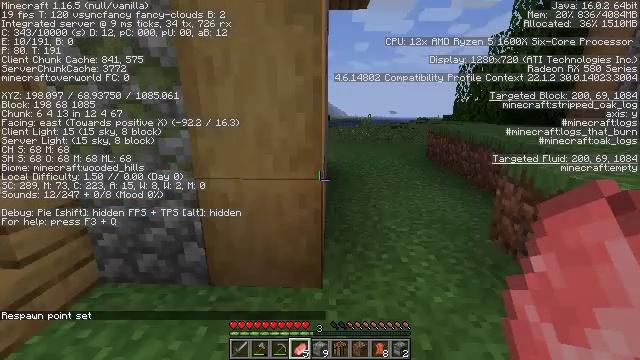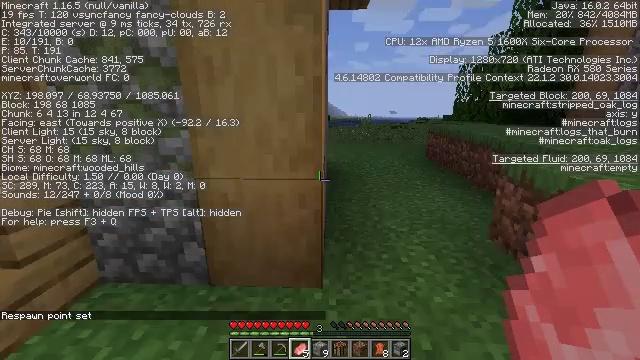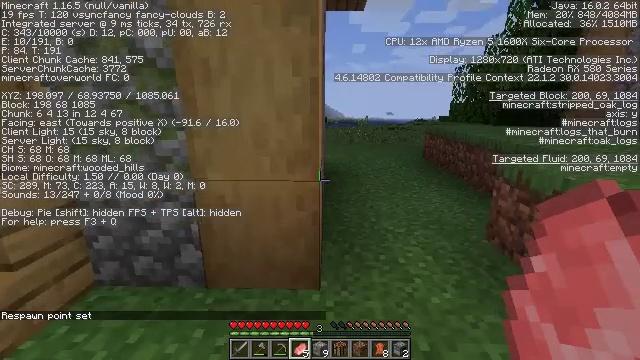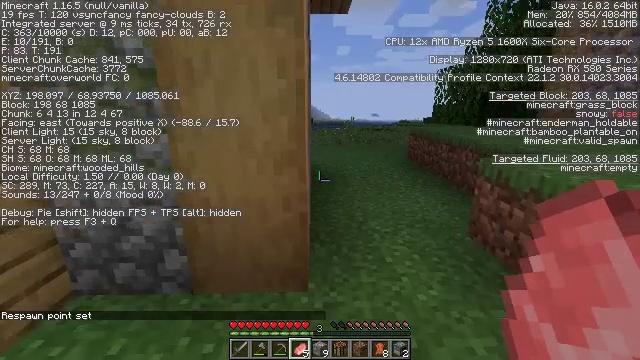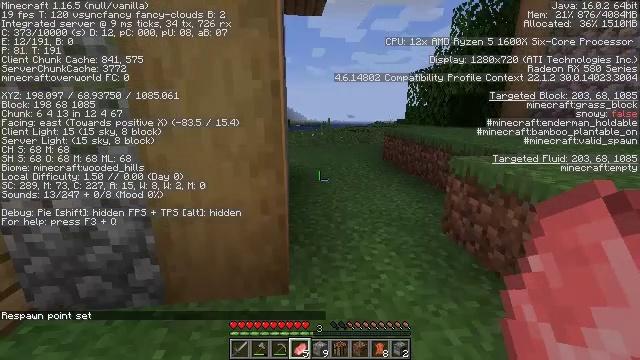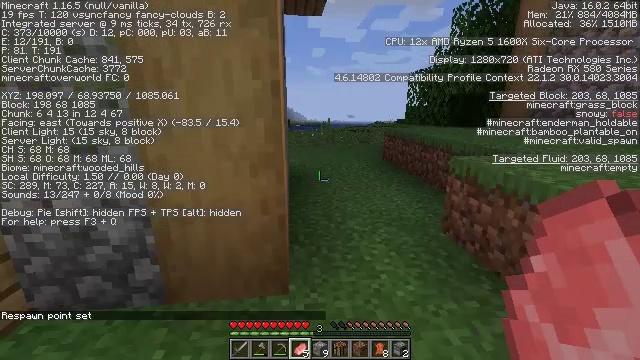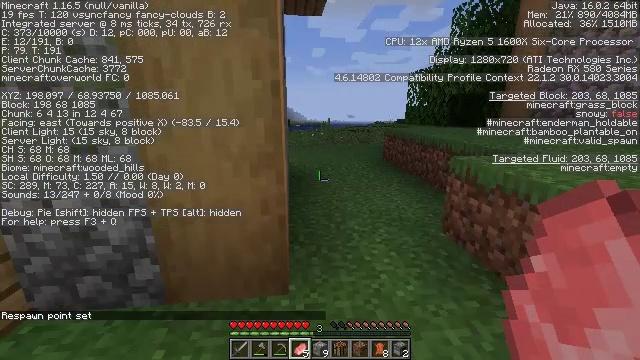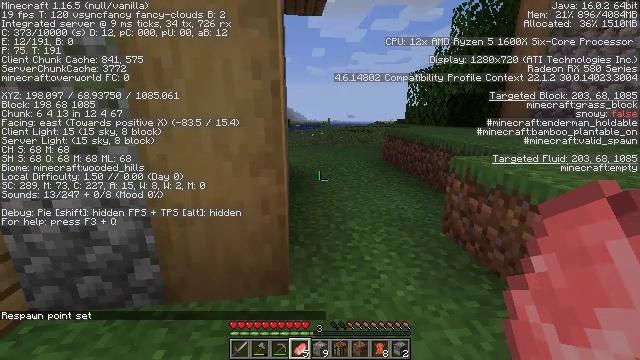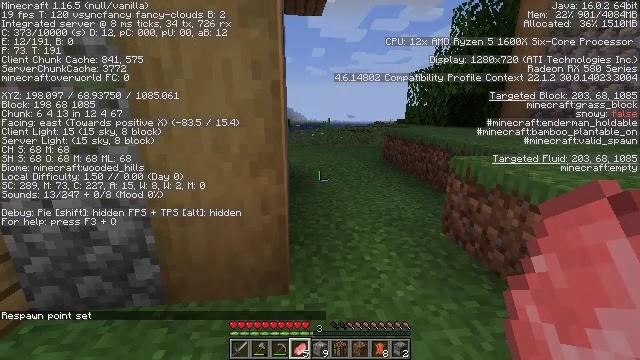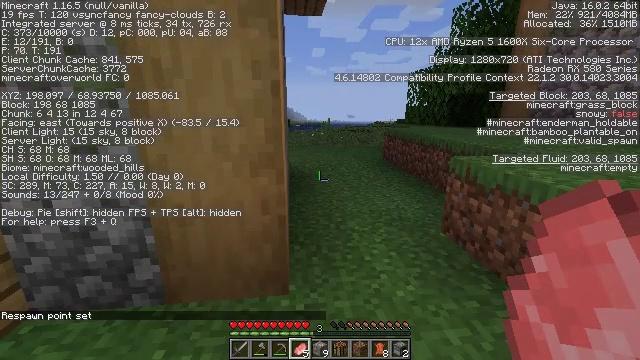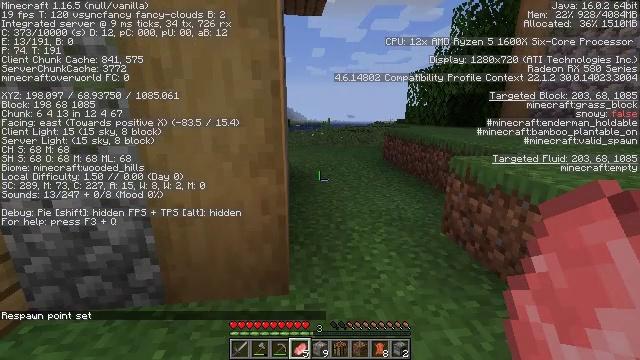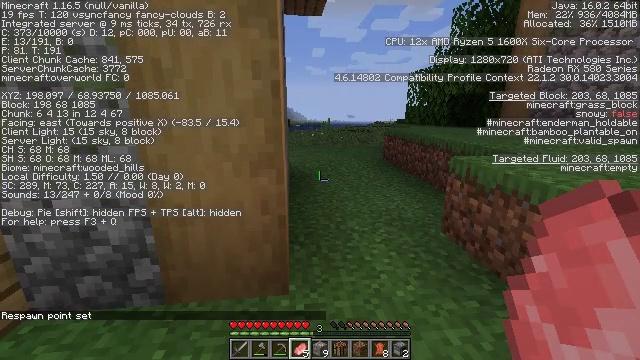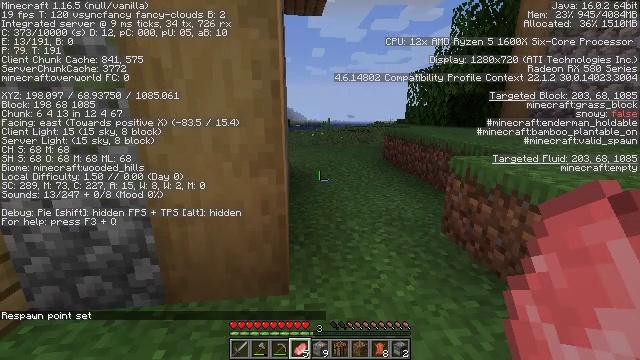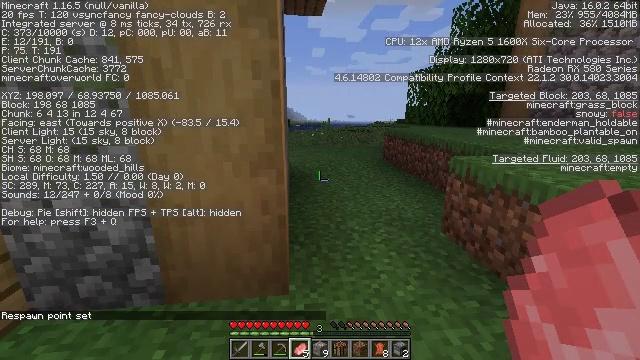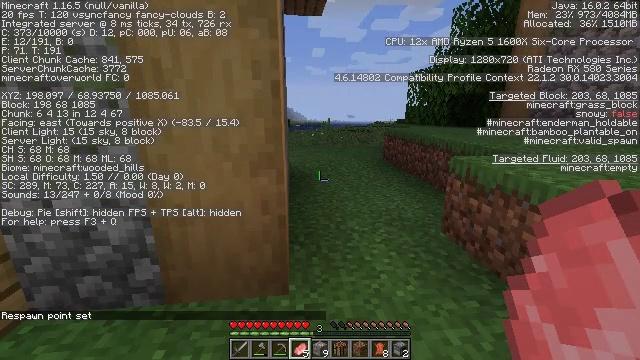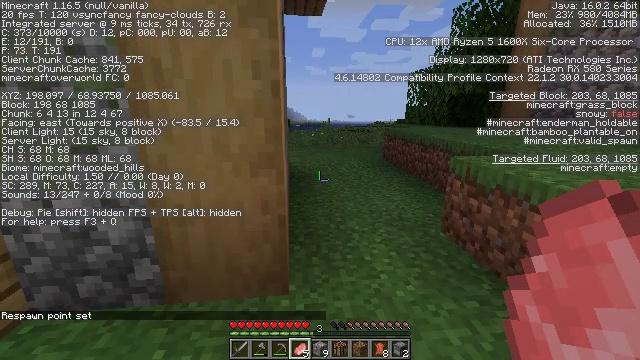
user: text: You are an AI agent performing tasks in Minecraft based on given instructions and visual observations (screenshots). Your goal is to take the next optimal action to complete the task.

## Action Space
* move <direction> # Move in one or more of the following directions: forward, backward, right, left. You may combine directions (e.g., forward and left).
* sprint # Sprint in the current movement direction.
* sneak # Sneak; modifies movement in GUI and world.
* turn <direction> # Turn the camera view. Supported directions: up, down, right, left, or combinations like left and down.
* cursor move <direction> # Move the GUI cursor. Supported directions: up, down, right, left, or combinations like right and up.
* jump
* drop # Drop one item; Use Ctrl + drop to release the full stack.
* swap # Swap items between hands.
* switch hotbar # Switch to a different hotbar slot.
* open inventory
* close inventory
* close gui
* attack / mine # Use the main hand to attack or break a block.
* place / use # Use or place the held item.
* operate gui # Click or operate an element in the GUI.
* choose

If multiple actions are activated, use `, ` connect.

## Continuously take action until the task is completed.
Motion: motion action
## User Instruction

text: Collect the blast furnace by mining it.
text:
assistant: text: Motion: no_op
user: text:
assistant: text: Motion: no_op
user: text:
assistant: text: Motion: turn right
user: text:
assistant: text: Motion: turn right
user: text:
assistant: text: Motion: no_op
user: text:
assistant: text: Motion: no_op
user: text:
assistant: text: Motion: no_op
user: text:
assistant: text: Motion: no_op
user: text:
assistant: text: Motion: no_op
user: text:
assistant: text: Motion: no_op
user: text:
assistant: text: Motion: no_op
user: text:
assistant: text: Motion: no_op
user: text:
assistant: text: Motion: no_op
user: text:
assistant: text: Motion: no_op
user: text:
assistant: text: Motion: no_op
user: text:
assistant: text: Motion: no_op
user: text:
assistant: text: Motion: no_op
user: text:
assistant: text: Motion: no_op
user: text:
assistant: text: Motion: no_op
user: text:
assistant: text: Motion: no_op
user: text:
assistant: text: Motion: no_op
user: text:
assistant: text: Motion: no_op
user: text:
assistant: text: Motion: no_op
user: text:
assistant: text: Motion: no_op
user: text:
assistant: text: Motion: no_op
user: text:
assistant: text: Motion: no_op
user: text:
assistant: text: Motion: no_op
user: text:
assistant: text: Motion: no_op
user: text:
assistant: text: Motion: no_op
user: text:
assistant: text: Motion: no_op